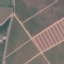
Land use / land cover: PermanentCrop